Interaction volume radius: 10 \u00c5
Interaction volume height: 10 \u00c5
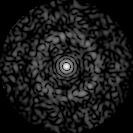
Disorder parameter: 0.7875